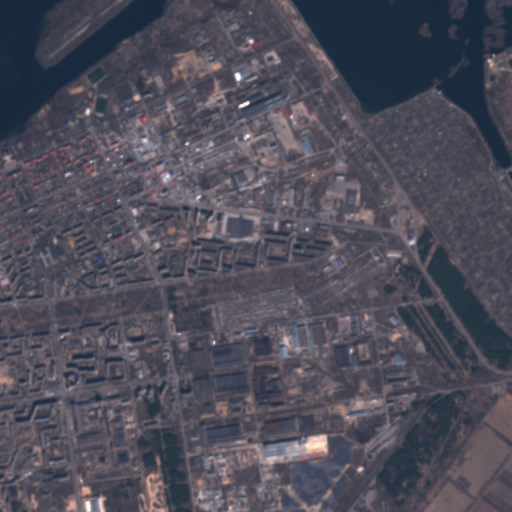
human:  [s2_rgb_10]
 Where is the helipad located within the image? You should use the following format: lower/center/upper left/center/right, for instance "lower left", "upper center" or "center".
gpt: The helipad is located in the center right of the image.
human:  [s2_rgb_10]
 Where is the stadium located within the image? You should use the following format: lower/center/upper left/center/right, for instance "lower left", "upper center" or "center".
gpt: The stadium is located in the upper left of the image.
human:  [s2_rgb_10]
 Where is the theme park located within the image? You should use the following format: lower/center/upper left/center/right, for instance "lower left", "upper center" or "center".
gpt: The theme park is located in the upper left of the image.
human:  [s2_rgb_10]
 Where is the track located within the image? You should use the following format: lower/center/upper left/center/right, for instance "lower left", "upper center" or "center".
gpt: The track is located in the upper left of the image.
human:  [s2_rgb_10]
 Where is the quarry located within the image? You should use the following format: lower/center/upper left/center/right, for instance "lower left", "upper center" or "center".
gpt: There is no quarry in the image.